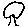
Label: tree